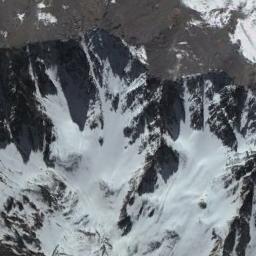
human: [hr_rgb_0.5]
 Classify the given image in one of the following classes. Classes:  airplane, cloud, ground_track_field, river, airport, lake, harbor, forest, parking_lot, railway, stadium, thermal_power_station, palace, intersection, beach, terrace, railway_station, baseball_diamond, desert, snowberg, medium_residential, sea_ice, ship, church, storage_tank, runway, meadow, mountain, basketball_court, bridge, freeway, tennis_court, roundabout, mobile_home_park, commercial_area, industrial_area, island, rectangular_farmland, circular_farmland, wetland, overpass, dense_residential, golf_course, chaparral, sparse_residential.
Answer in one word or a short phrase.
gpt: snowberg